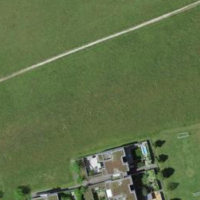
EUNIS habitat code: 52
Species observed at this site:
Osmia bicornis